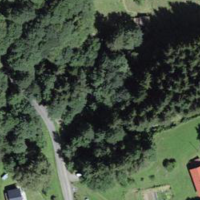
EUNIS habitat code: 44
Species observed at this site:
Tozzia alpina
Plantago media
Fagus sylvatica